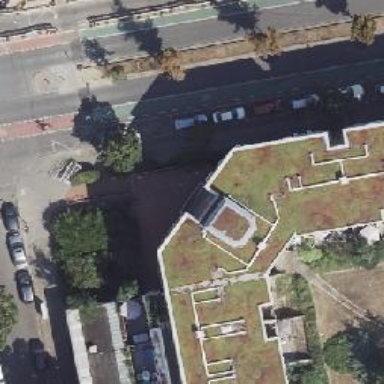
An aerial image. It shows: Urban tree with broadleaved deciduous leaves.